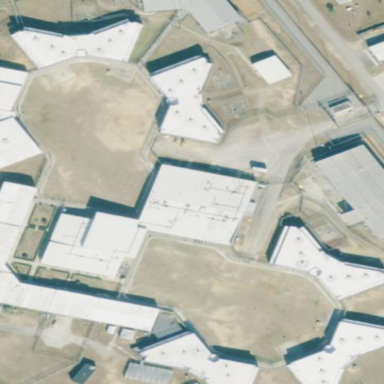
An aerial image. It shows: Prison.